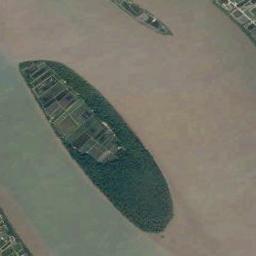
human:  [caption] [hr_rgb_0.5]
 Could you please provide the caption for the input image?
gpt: There is much vegetation on the island .

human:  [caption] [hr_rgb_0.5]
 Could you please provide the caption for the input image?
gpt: A shuttle-shaped island surrounded by turquoise waters between the land  The island is a green and yellow-brown field and large green areas .

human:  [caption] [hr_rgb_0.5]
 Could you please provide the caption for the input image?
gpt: There are many trees on the island .

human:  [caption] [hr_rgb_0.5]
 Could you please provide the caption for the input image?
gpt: The central island has some farmland and other vegetation and the waters around the islands is yellow .

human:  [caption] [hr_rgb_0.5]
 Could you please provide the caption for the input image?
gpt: There are some green farmlands and a forest on the island in a river .